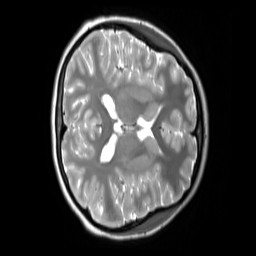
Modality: T2w
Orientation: axial
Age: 20
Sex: female
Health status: ill
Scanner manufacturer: siemens
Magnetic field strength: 3 T
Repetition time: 2.8 s
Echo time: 0.326 s